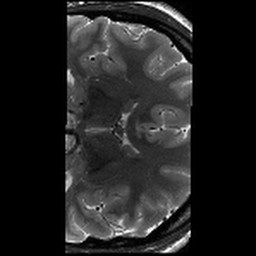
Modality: T2w
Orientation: coronal
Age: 26
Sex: male
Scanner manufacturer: siemens
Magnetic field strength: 3 T
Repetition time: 8.02 s
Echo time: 0.08 s